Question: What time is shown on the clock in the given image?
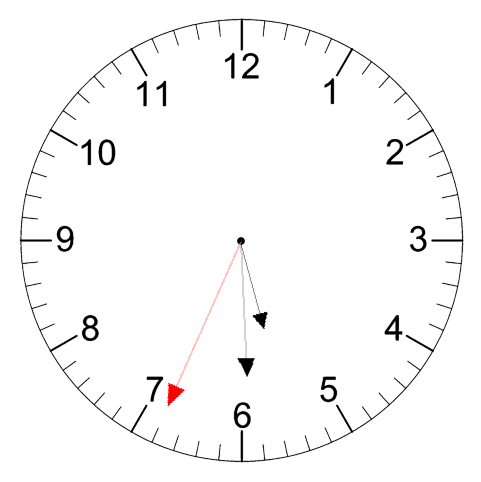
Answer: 05:29:34